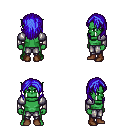
a pixel art fantasy rpg character, male body template, orc, green skin, steel arm armor, metal pants, blue long hairstyle, brown shoes, four views (front, back, left, right), 2x2 character sprite sheet, small pixel art, hard edges, no anti-aliasing